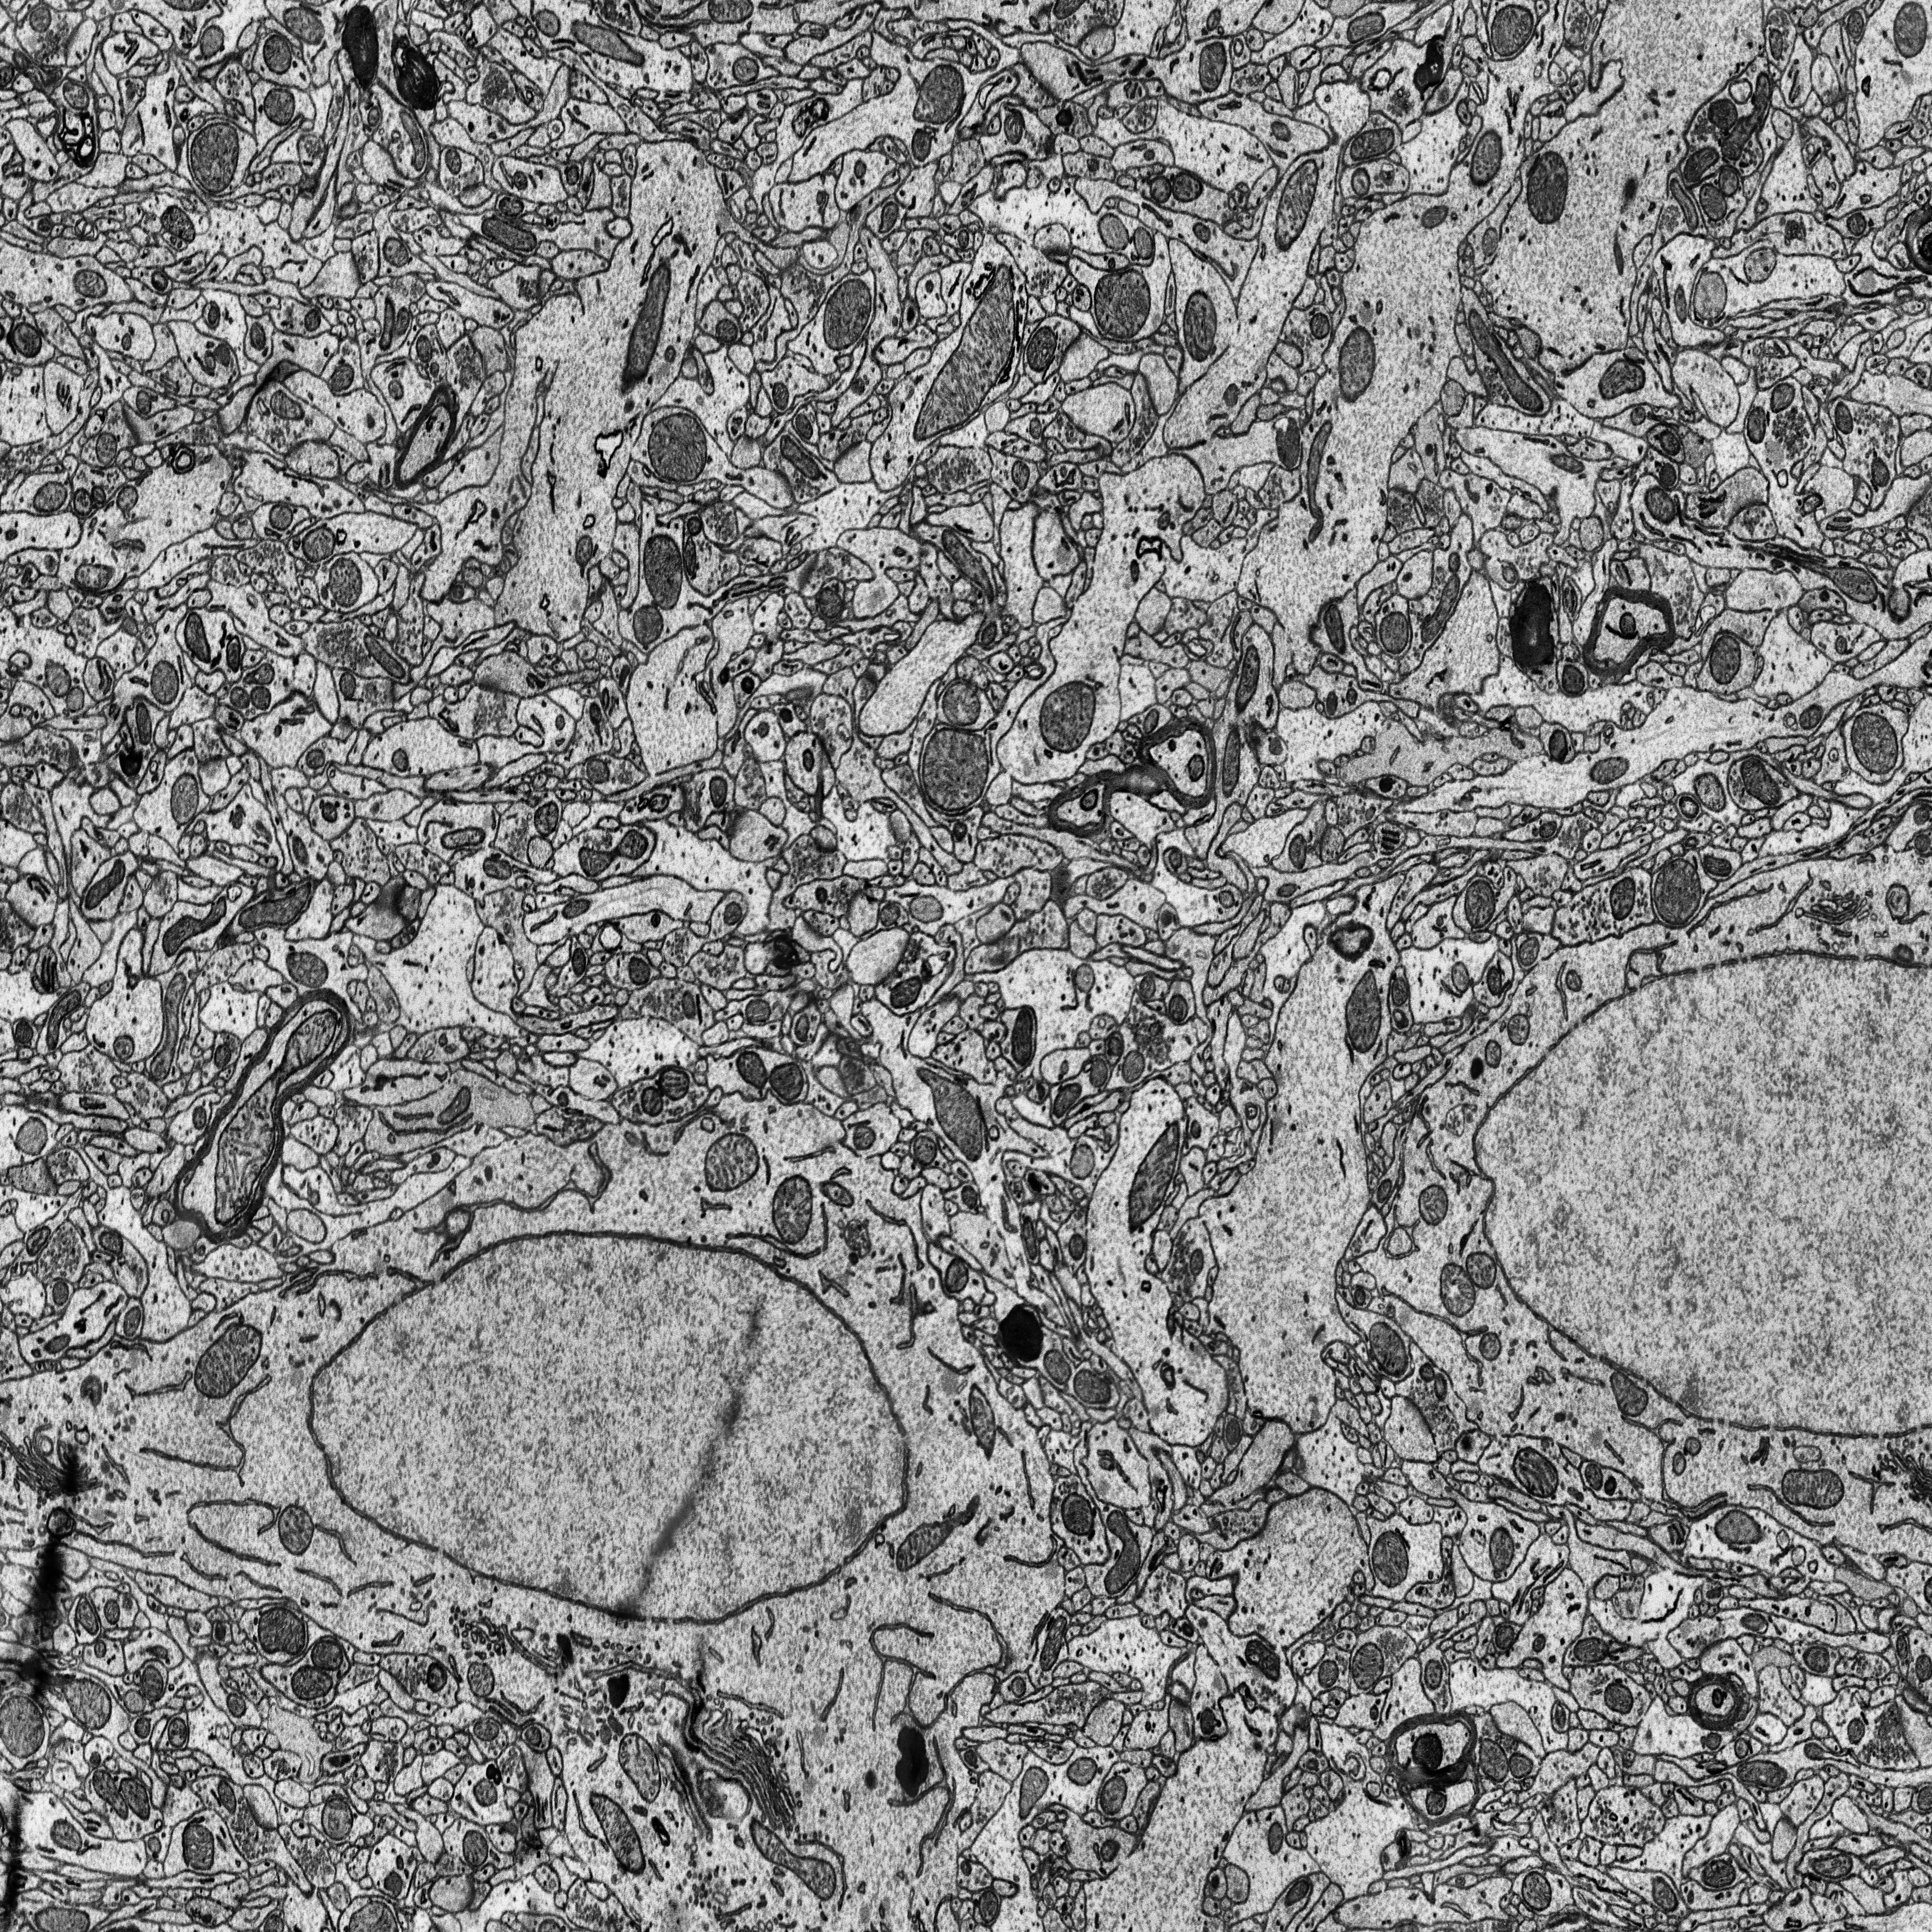
Electron microscopy slice of rat cortex tissue
Slice depth (z): 230
Mitochondria instances in slice: 391